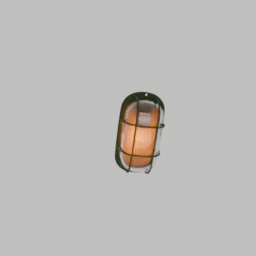
Label: lighting